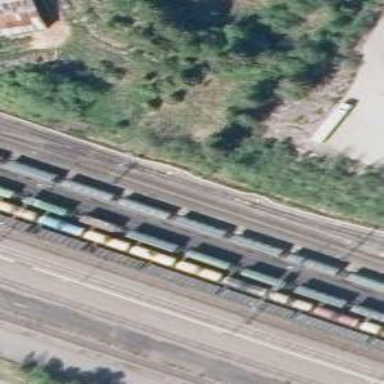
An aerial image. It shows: Railway signal.